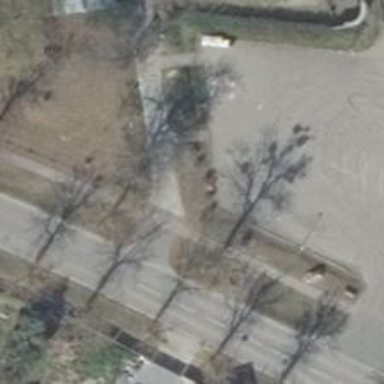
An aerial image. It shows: Sidewalk along the footway.